Field crop: tomato
Growth stage: 1
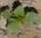
Species: solanum